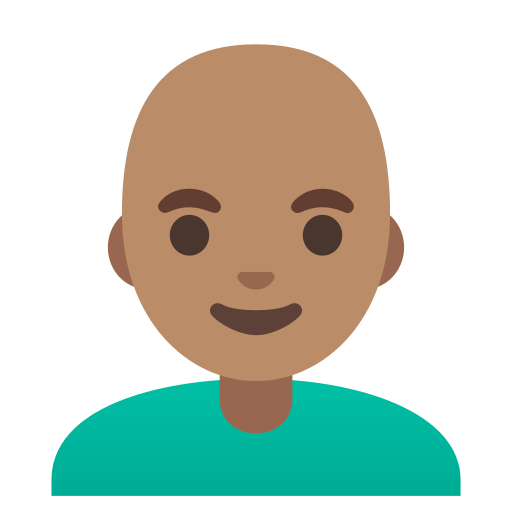
Emoji: 👨🏽‍🦲